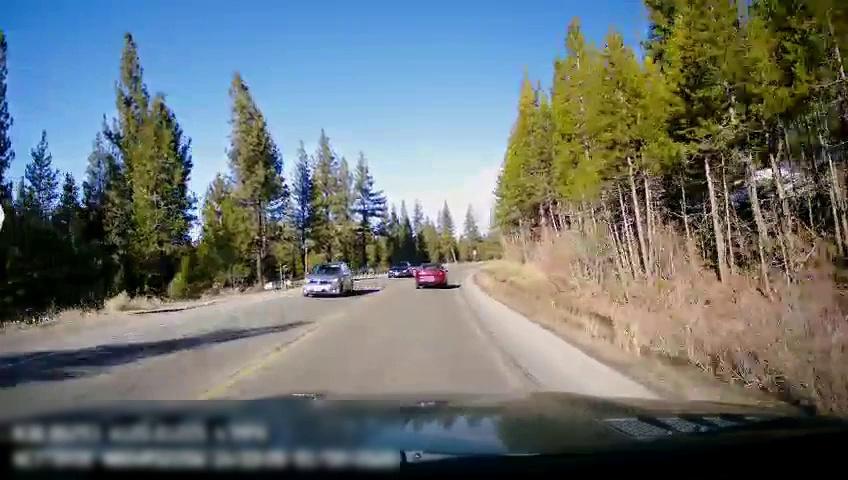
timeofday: Day
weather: Sunny
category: Drivable Space
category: Vehicles | Car
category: Vehicles | SUV
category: Vehicles | Car
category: Lanes | Current Lane